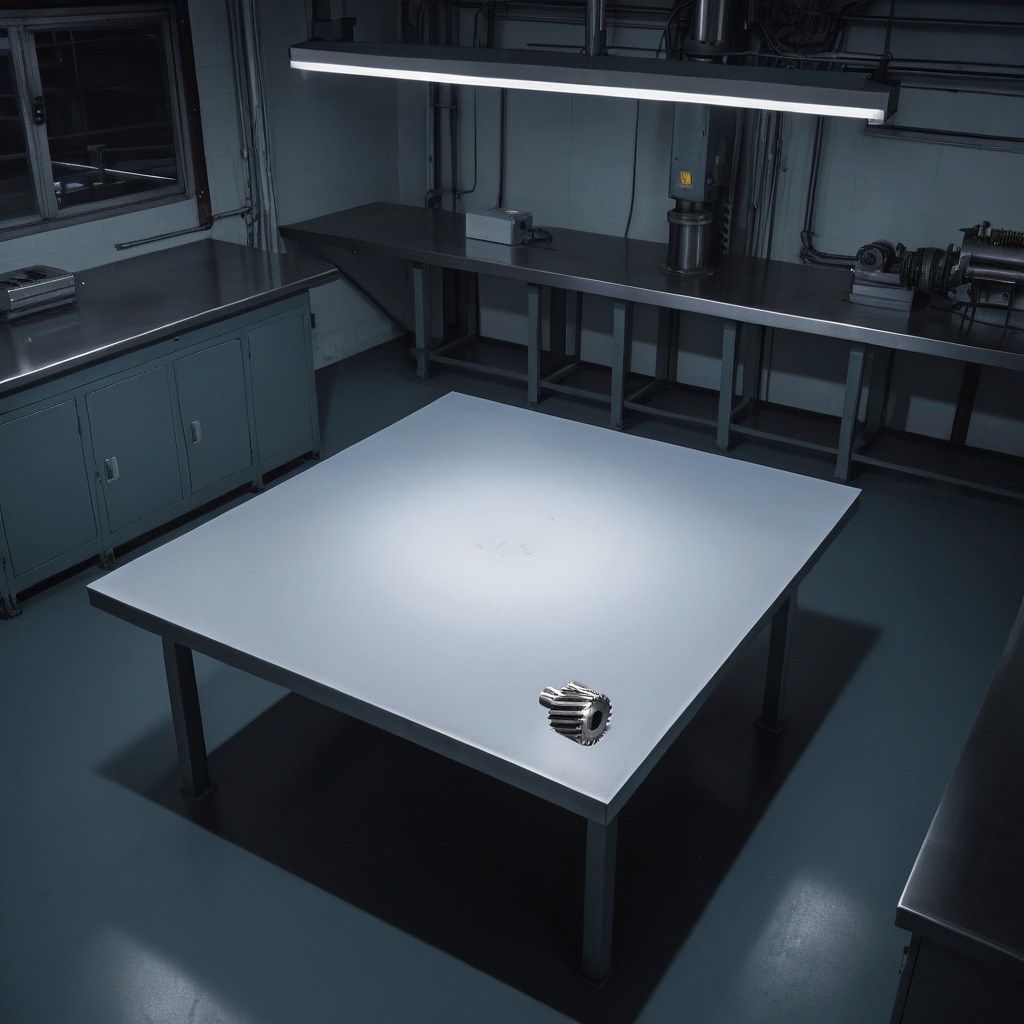
A steel gear with teeth lies on a clean empty table in the evening.